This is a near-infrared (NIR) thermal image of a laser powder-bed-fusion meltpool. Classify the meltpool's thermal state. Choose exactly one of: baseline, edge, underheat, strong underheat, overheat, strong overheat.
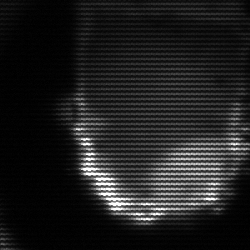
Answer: baseline